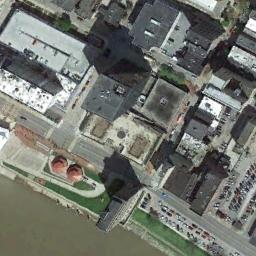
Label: commercial_area